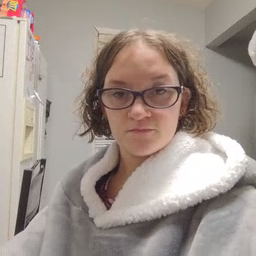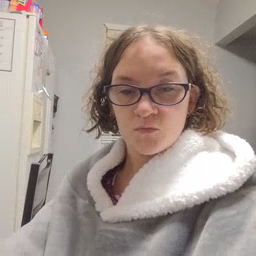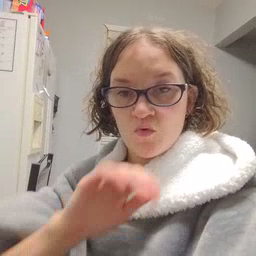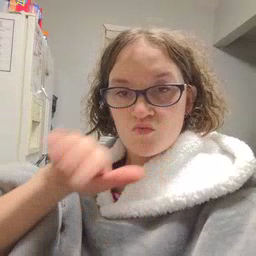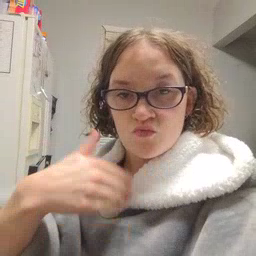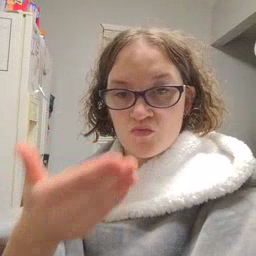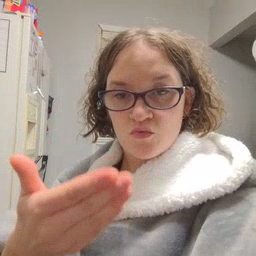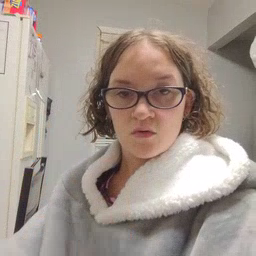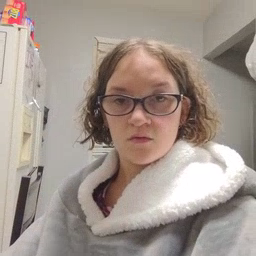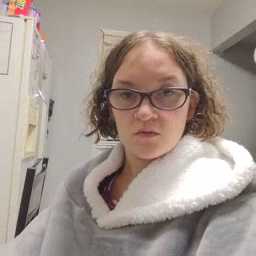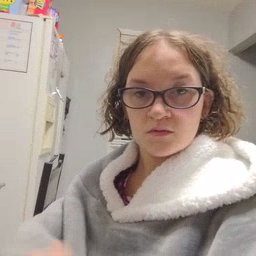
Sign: all